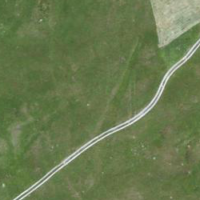
EUNIS habitat code: 26
Species observed at this site:
Campanula glomerata